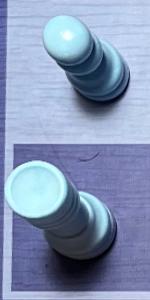
Label: Rook_White